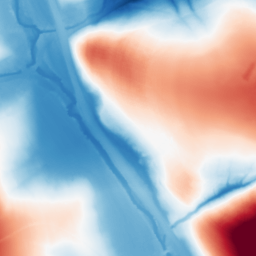
Category: morphological
Decomposition family: morphological
Decomposition parameters: operation: average
size: 100
Upsampling method: bilinear
Upsampling parameters: scale: 2
Upsampling scale: 2